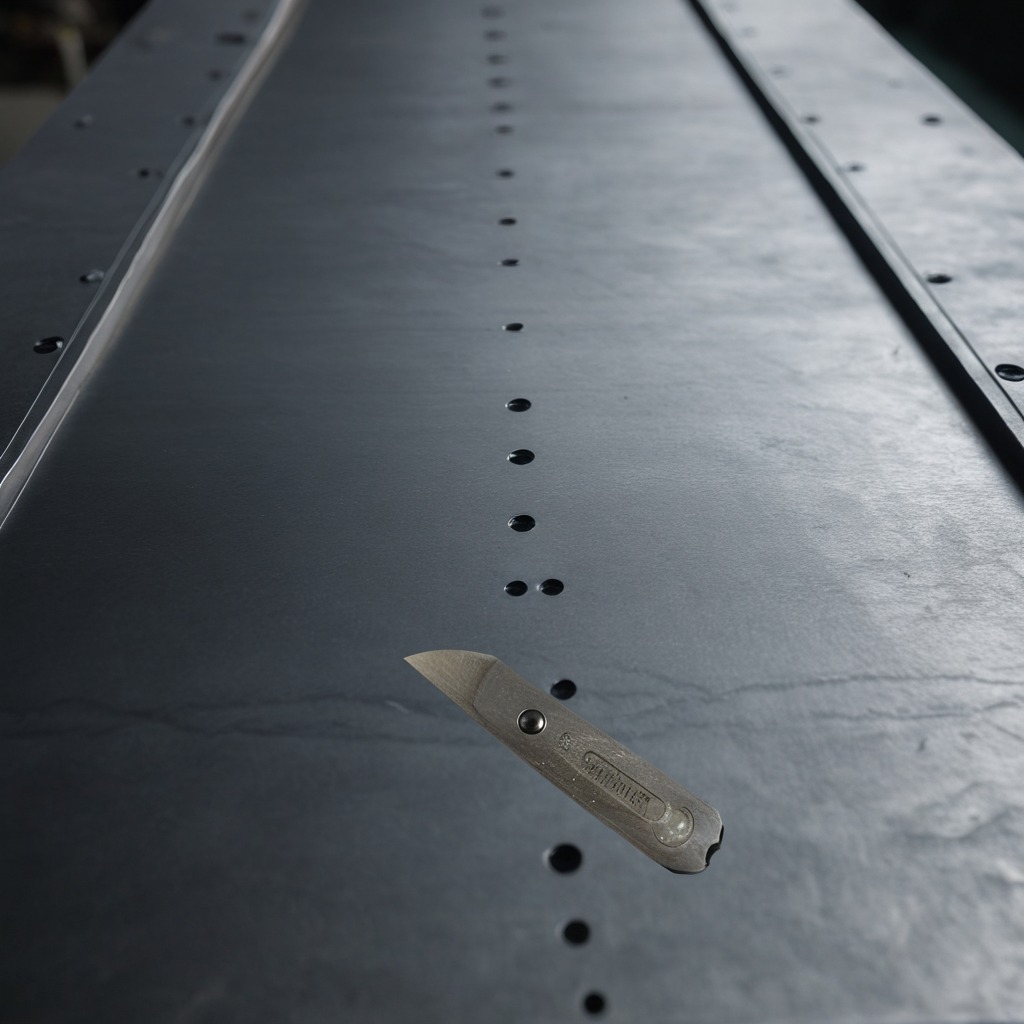
A utility knife lies on the cold steel table in a mining workshop.